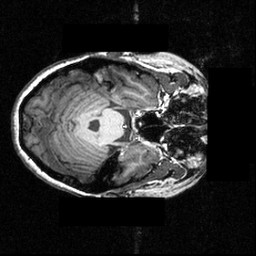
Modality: T1w
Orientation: axial
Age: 24
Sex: female
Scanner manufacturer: siemens
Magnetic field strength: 3.951 T
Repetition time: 1.5 s
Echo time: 0.00335 s